Interaction volume radius: 5 \u00c5
Interaction volume height: 25 \u00c5
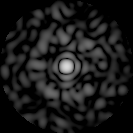
Disorder parameter: 0.858